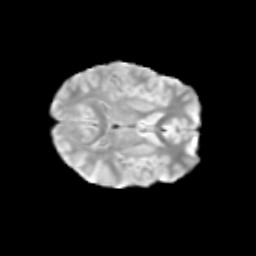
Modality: T2w
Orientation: axial
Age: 10
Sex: male
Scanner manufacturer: siemens
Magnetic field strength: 3 T
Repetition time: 3.8 s
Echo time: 0.07 s